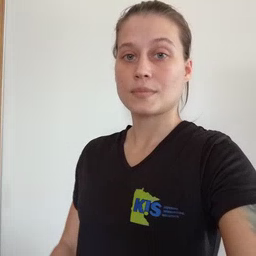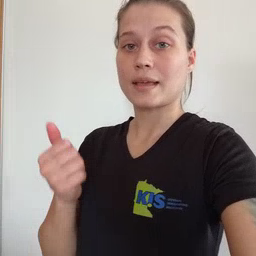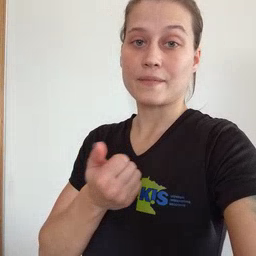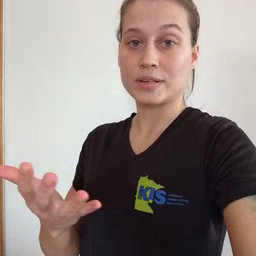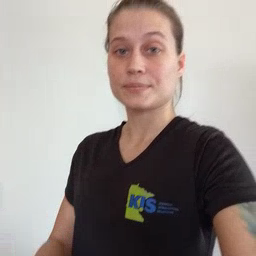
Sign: every